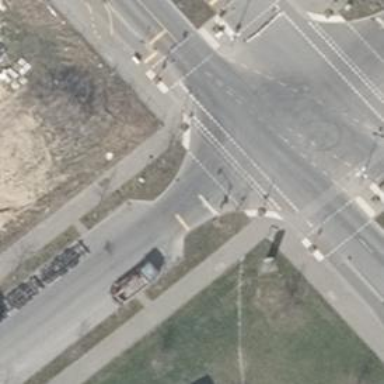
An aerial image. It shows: Crossing on the road.